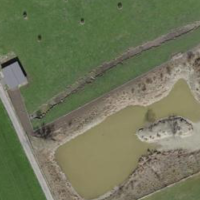
EUNIS habitat code: 52
Species observed at this site:
Certhia brachydactyla
Corvus corone
Turdus philomelos
Anas crecca
Dendrocopos major
Turdus viscivorus
Cisticola juncidis
Buteo buteo
Chroicocephalus ridibundus
Poecile palustris
Larus michahellis
Gallinula chloropus
Ardea alba
Erithacus rubecula
Pica pica
Phoenicurus ochruros
Garrulus glandarius
Falco tinnunculus
Corvus corax
Motacilla cinerea
Cyanistes caeruleus
Anas platyrhynchos
Accipiter gentilis
Sturnus vulgaris
Troglodytes troglodytes
Corvus frugilegus
Fringilla coelebs
Passer domesticus
Coloeus monedula
Passer montanus
Turdus merula
Carduelis carduelis
Fringilla montifringilla
Parus major
Milvus milvus
Turdus pilaris
Motacilla alba